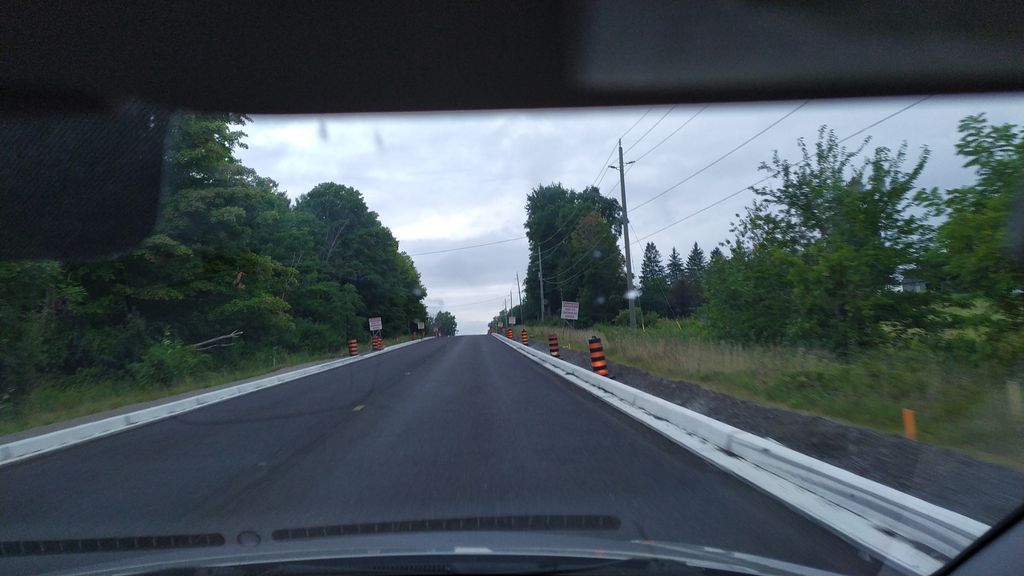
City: kitchener-waterloo